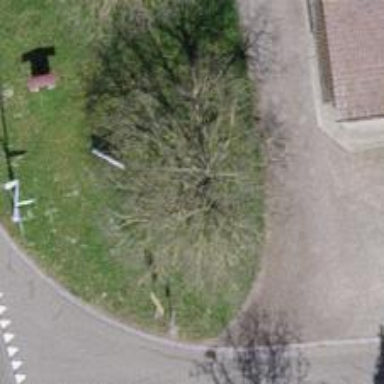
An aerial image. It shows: Beautiful tree in nature.